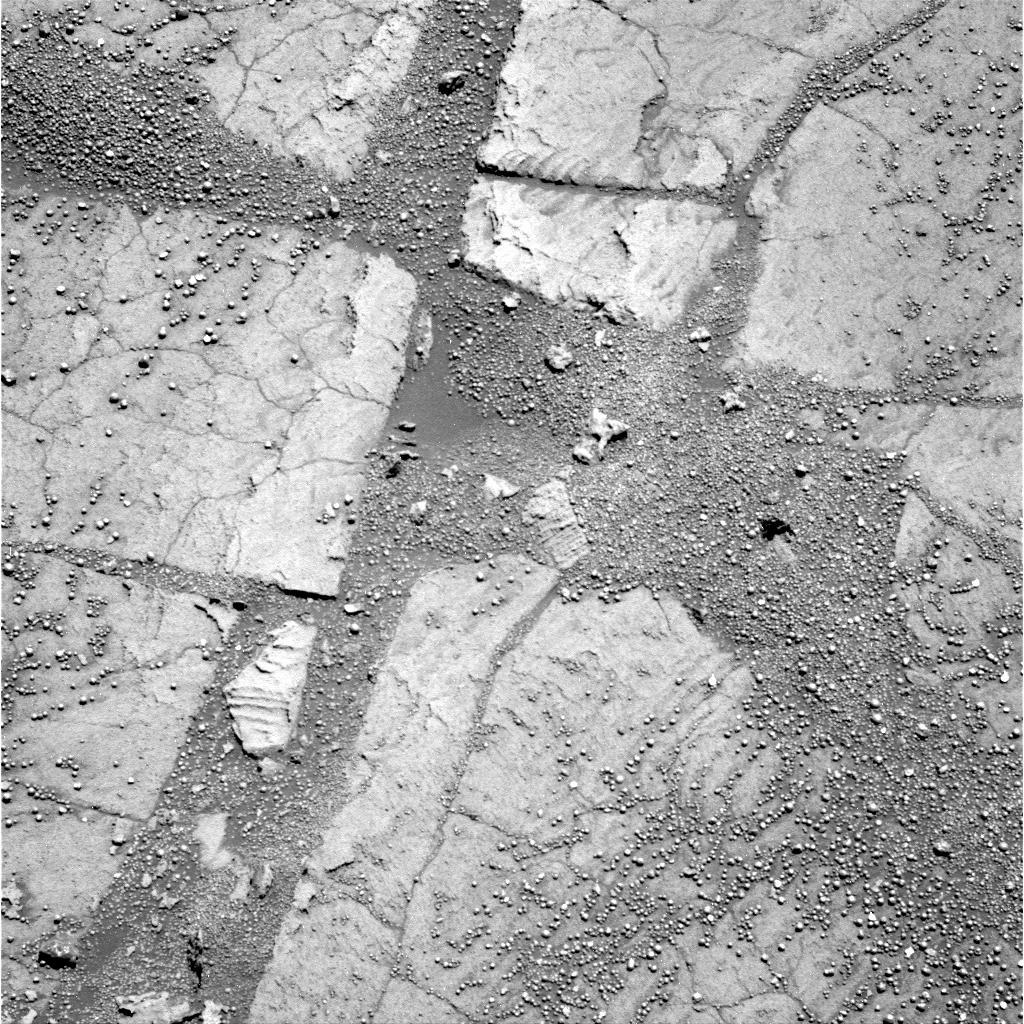
Terrain classes present: Bedrock, Gravel / Sand / Soil